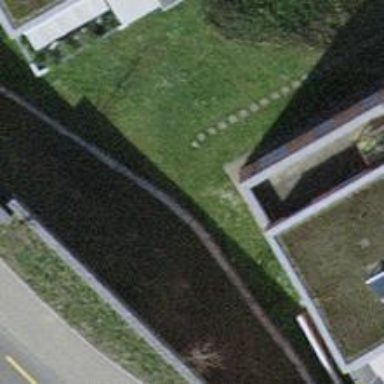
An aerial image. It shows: Retaining wall.